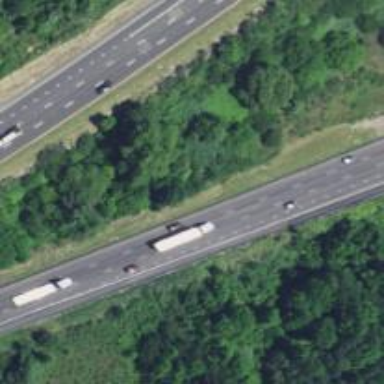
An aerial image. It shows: Motorway junction.